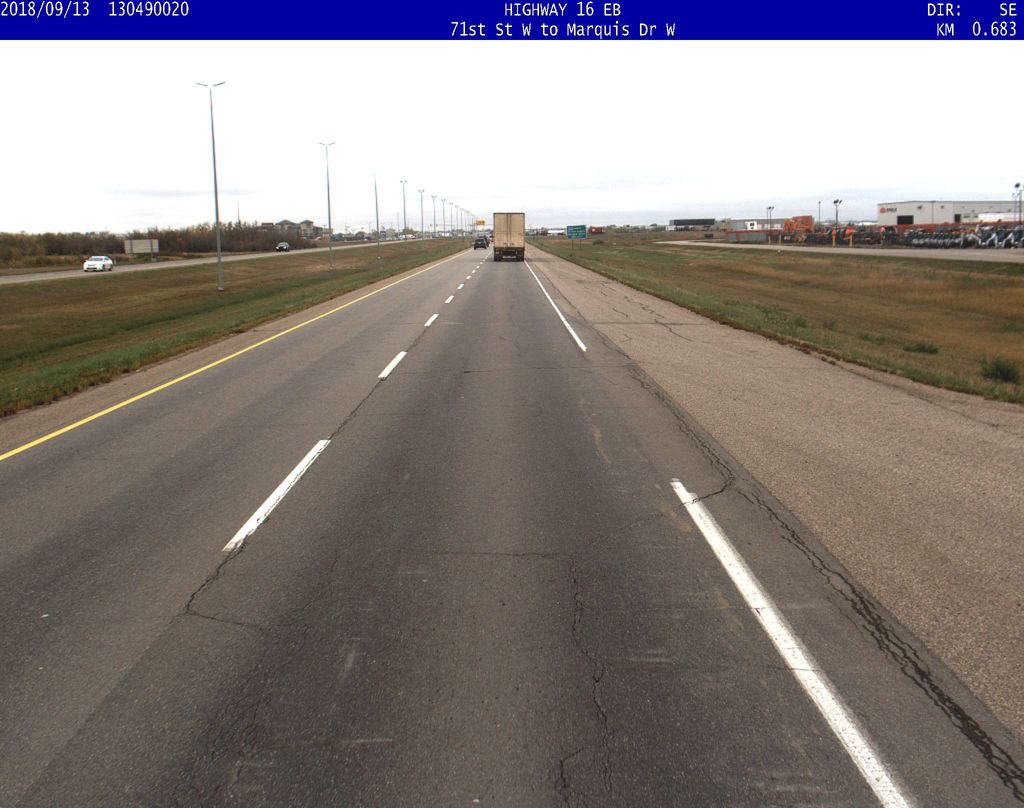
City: saskatoon